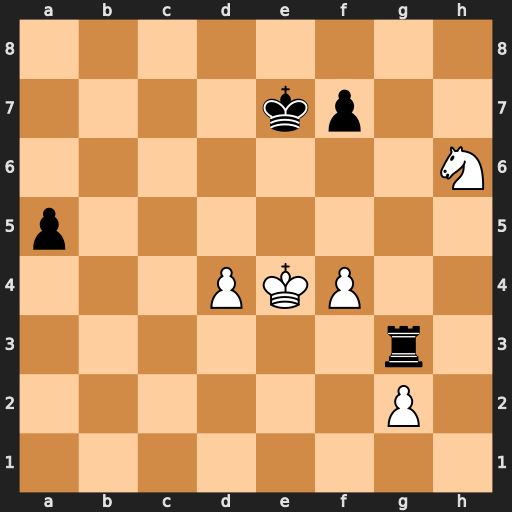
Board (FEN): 8/4kp2/7N/p7/3PKP2/6r1/6P1/8
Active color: w
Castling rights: -
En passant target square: -
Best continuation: Nf5+ Kf8 Nxg3